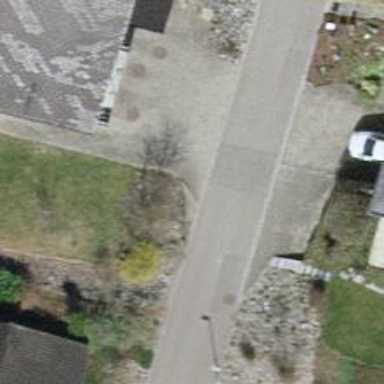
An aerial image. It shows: Residential road with asphalt surface and no sidewalk.